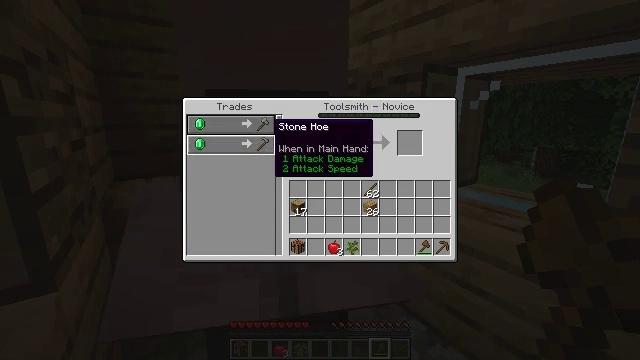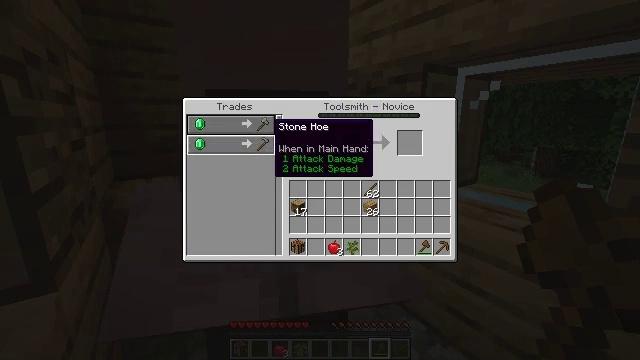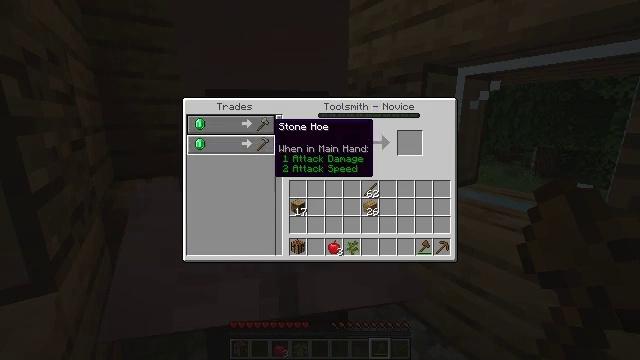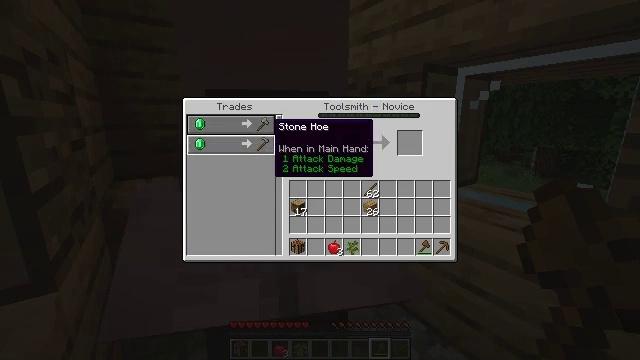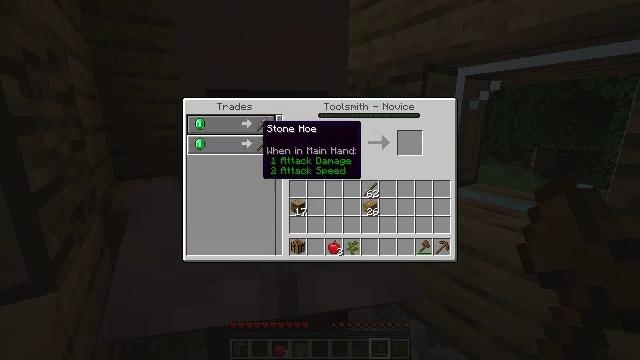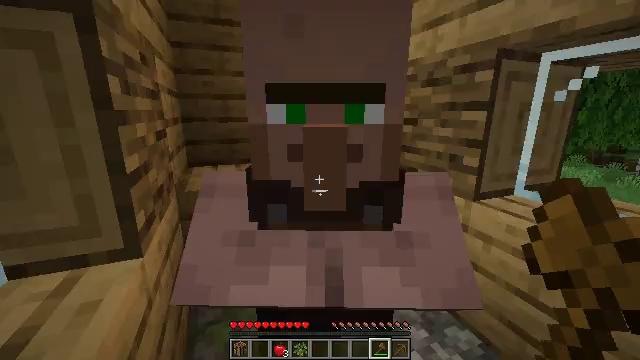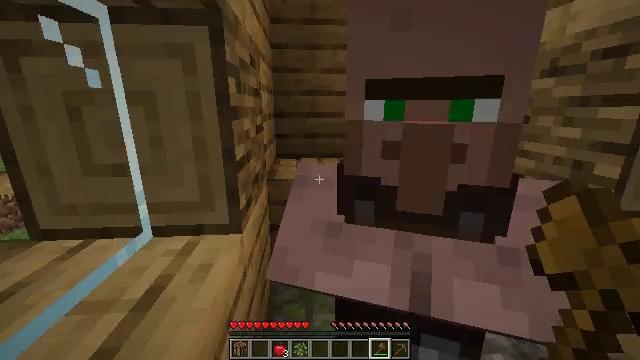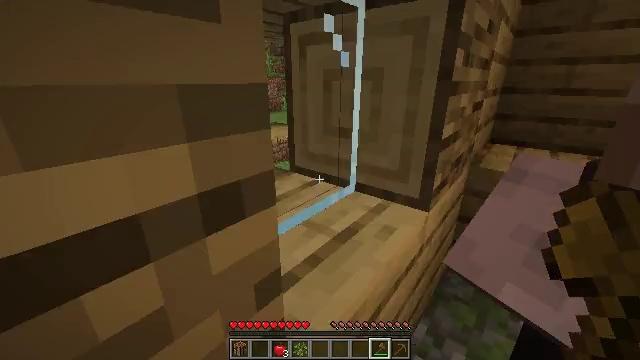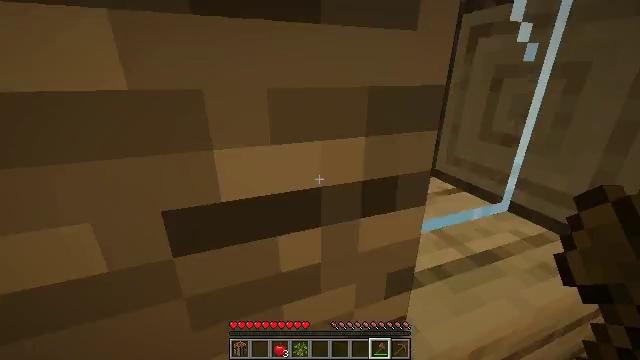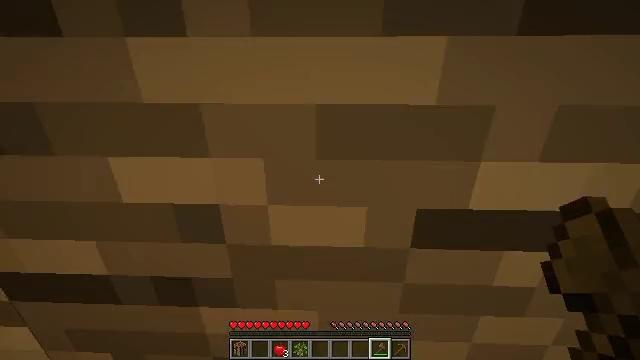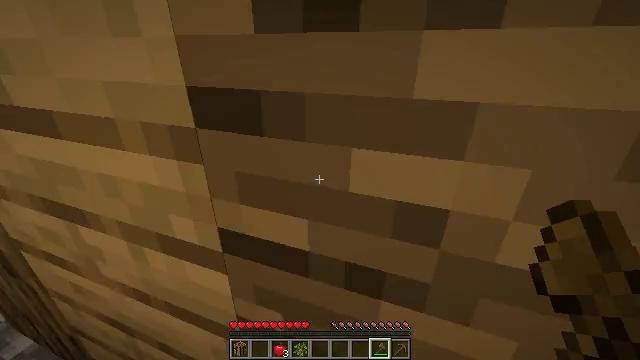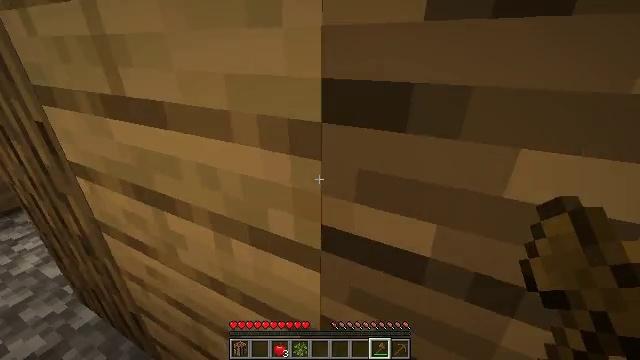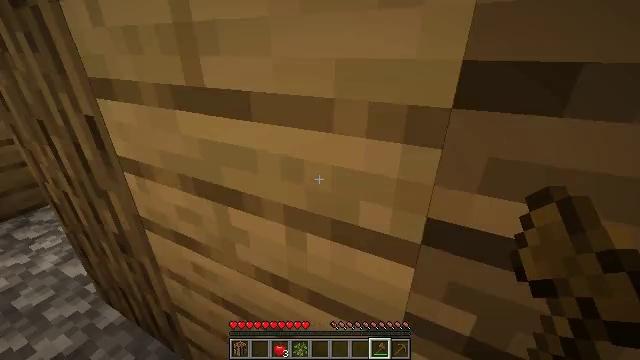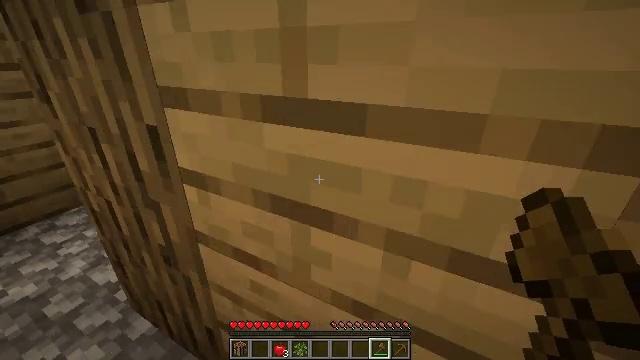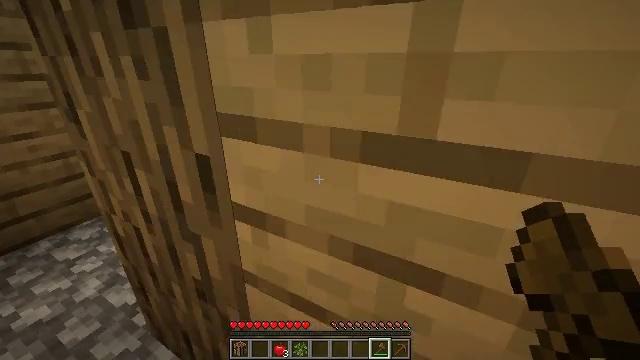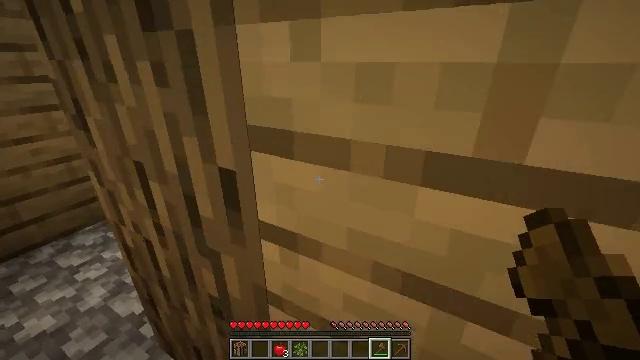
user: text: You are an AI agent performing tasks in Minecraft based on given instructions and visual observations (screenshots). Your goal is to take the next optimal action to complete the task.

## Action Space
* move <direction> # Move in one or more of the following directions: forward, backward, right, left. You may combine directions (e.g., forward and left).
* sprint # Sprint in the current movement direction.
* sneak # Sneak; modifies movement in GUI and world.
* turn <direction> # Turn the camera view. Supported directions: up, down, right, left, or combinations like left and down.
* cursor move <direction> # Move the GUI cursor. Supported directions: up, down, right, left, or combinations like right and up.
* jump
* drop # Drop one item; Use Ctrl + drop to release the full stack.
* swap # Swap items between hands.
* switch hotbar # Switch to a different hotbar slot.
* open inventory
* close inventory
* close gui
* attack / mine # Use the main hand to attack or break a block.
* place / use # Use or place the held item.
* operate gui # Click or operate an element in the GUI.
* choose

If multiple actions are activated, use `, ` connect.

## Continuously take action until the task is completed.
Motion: motion action
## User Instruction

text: Destroy the yellow bed to recycle it.
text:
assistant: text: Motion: no_op
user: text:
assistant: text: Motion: no_op
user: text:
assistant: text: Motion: no_op
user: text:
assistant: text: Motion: cursor move left
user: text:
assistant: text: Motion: cursor move left and down
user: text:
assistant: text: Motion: move left, turn left, close gui
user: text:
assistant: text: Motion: move left, turn left and down
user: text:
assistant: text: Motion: move left, turn left
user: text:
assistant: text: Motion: move left, turn left and down
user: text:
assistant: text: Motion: move left, turn left and down
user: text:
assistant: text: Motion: move left, turn left
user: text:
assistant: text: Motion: move left
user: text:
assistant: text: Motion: move forward and move left, turn left and up
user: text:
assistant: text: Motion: move forward and move left, turn up
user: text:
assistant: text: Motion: move forward and move left
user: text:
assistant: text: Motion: move forward and move left
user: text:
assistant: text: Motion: move forward and move left
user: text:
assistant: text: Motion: move forward and move left
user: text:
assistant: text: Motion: move forward and move left
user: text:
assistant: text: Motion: move forward
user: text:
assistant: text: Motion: move forward
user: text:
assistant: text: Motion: move forward
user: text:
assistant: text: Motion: move forward
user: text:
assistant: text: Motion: move forward
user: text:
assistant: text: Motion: move forward
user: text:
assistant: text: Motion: move forward, turn right and up
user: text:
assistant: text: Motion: move forward, turn right and up
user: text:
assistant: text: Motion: move forward, turn right and up
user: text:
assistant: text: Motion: move forward
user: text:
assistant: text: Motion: move forward